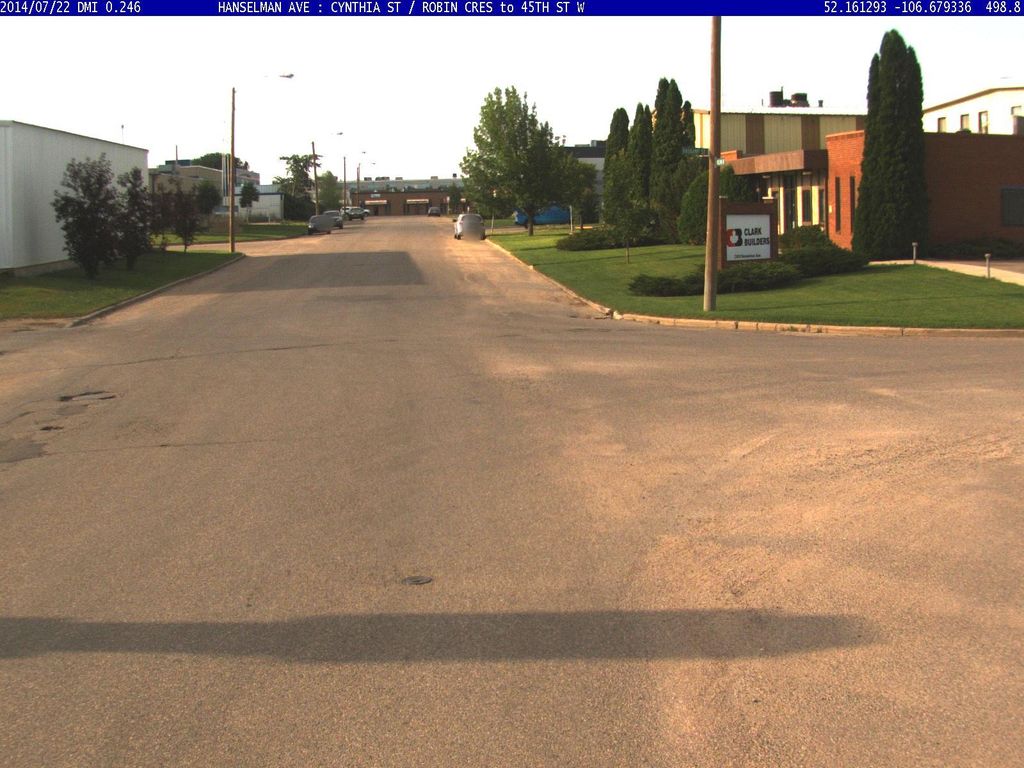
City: saskatoon